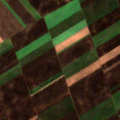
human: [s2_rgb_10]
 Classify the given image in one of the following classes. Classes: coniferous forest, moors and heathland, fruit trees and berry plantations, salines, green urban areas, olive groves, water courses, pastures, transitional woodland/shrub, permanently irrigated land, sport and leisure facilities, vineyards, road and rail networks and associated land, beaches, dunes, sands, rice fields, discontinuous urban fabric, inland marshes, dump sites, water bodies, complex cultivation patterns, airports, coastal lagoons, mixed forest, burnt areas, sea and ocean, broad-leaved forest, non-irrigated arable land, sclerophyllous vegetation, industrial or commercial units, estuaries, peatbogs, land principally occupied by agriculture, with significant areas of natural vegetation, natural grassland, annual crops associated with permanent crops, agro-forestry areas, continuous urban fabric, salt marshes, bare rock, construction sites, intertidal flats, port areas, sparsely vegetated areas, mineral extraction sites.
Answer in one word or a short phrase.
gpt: non-irrigated arable land